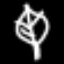
Label: leaf